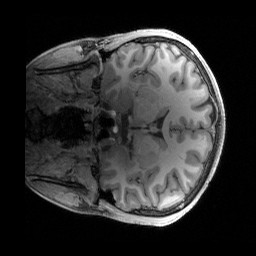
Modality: T1w
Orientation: coronal